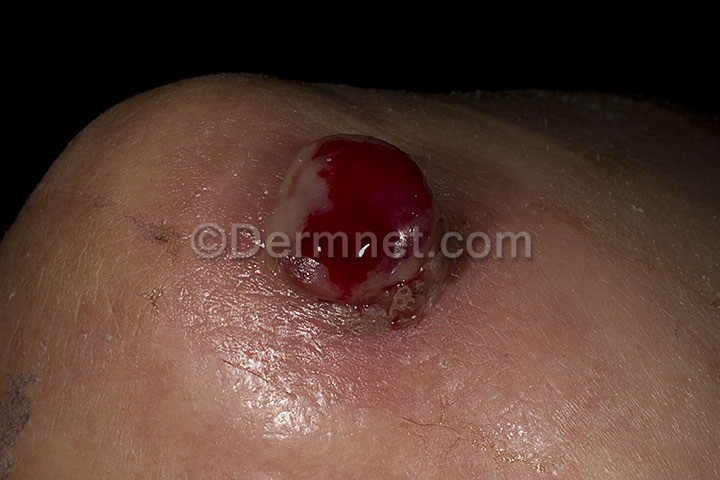
Disease: Vascular Tumors